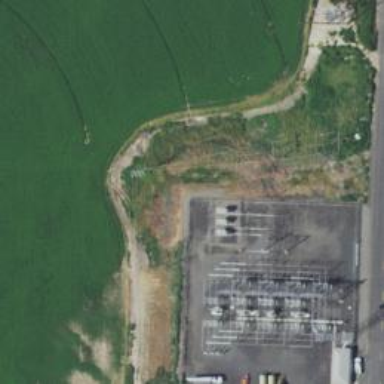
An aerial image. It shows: Power tower.